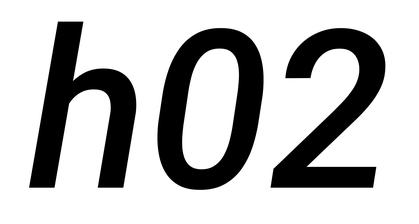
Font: Roboto-Italic_Medium_Italic